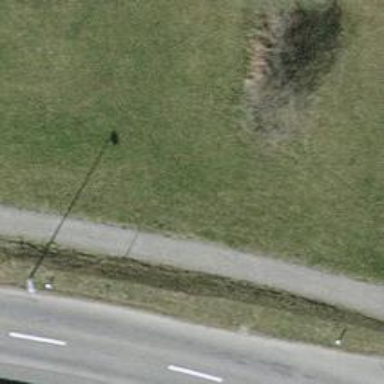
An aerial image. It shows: Sidewalk along the footway.